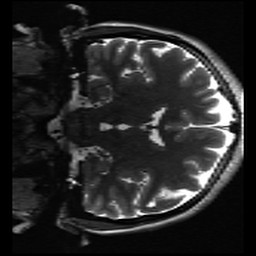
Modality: inplaneT2
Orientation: coronal